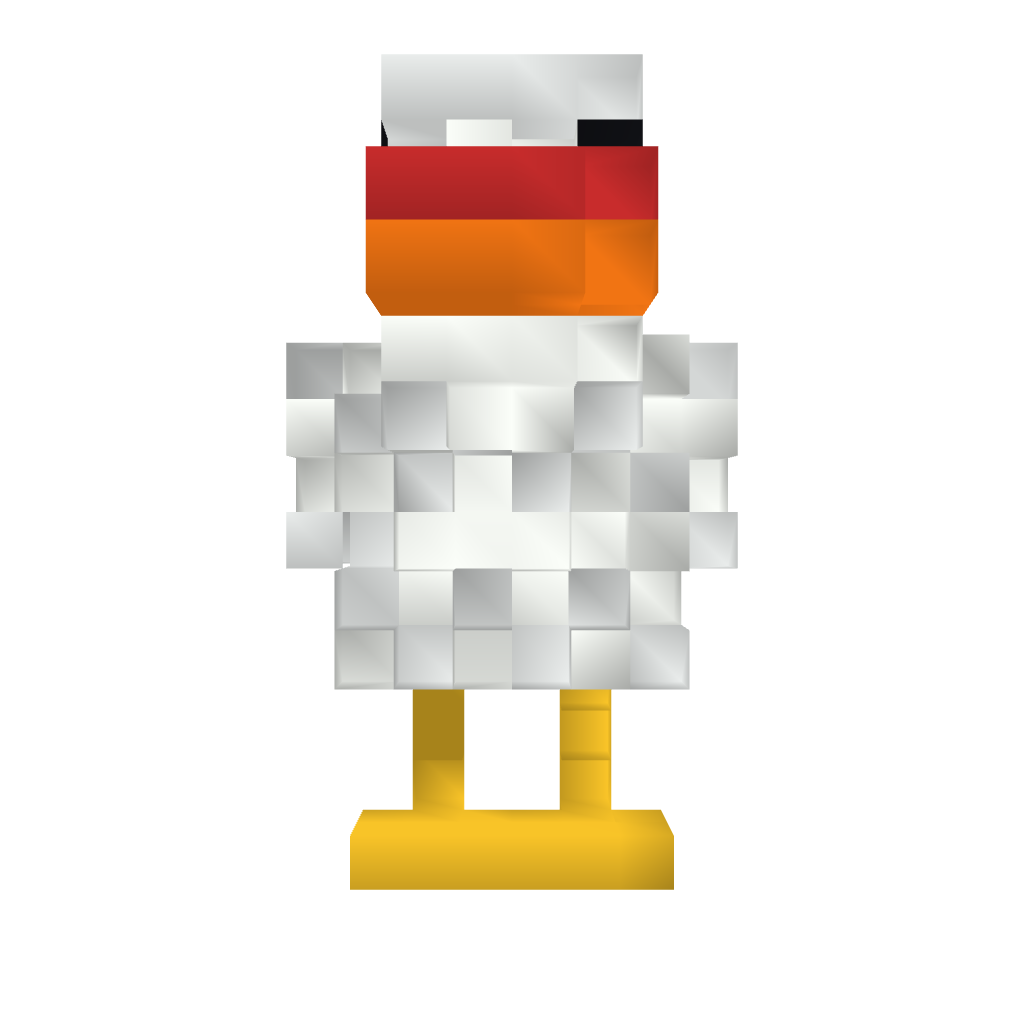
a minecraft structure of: Chicken